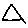
Label: triangle